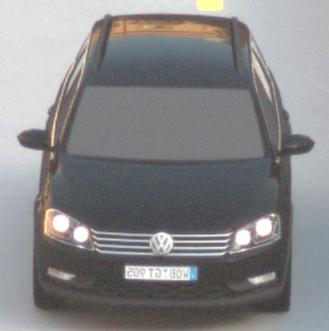
Make: VW
Model: Passat Alltrack 1.8 TSI
Detailed model: Passat (B7) Alltrack
Model produced from: 2012/03
Model produced until: 2013/06
Doors: 5
Color: black
Road condition: dry road
Daytime: sunrise or sunset
Contrast: low contrast